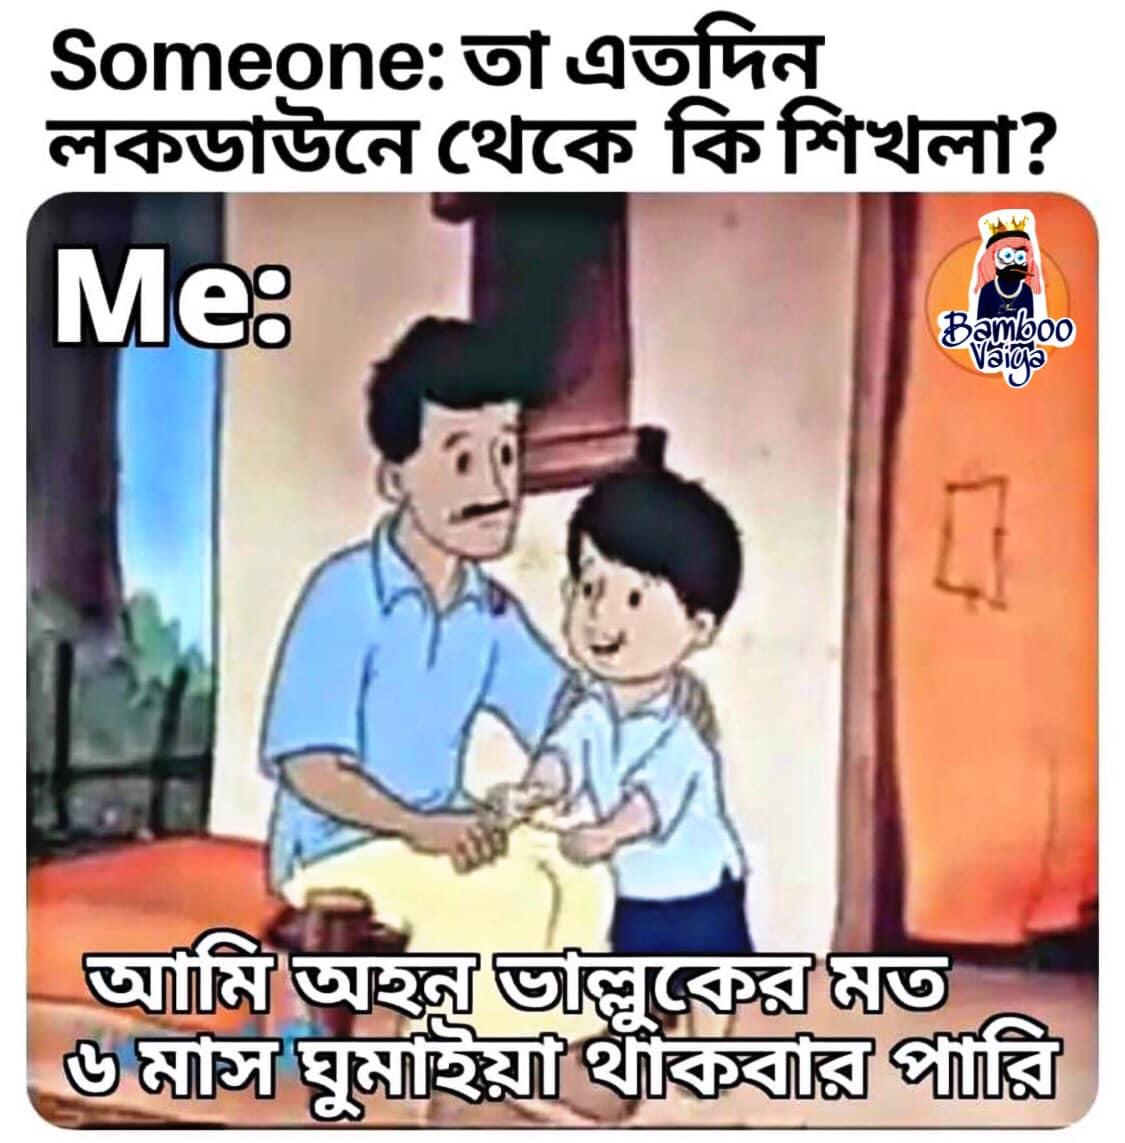
Caption: Someone: তা এতদিন লকডাউনে থেকে কি শিখলা ?   Me: আমি অহন ভাল্লুকের মত ৬ মাস ঘুমাইয়া থাকবার পারি
Label: non-hate